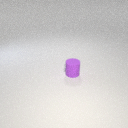
small purple rubber cylinder